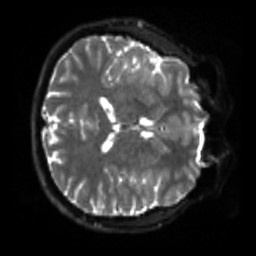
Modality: sbref
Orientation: axial
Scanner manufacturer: siemens
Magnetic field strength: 3 T
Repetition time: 4 s
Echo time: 0.0594 s